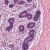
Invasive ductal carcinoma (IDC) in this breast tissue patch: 0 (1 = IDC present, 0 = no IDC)